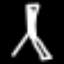
Label: The Eiffel Tower